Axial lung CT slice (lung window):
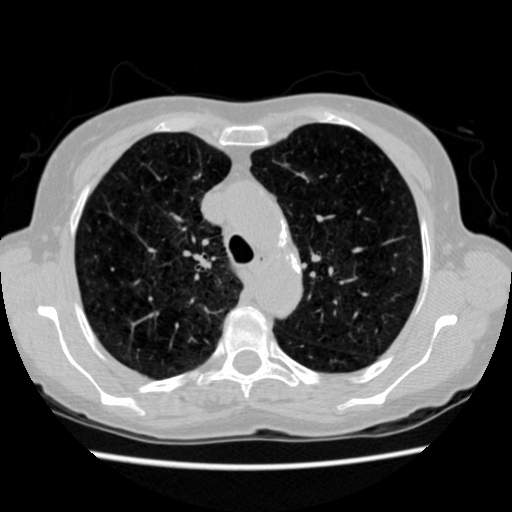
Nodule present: no